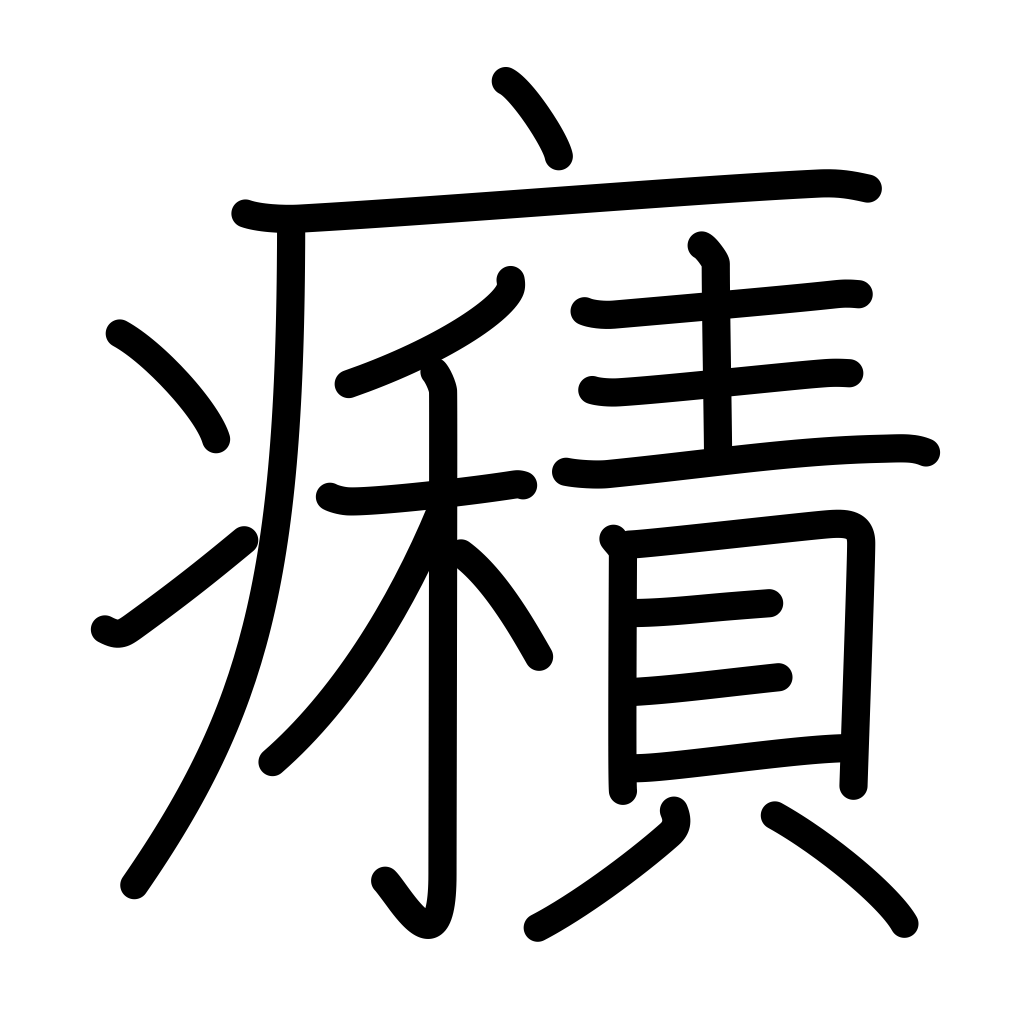
Meaning: spasms